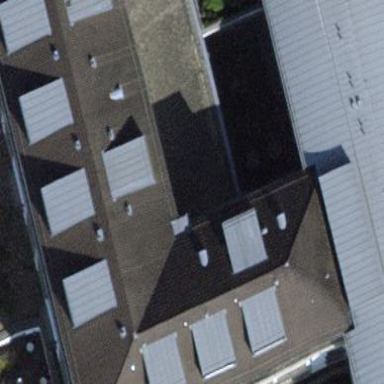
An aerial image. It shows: Building with hipped roof section.